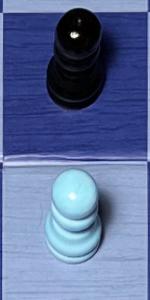
Label: Pawn_White